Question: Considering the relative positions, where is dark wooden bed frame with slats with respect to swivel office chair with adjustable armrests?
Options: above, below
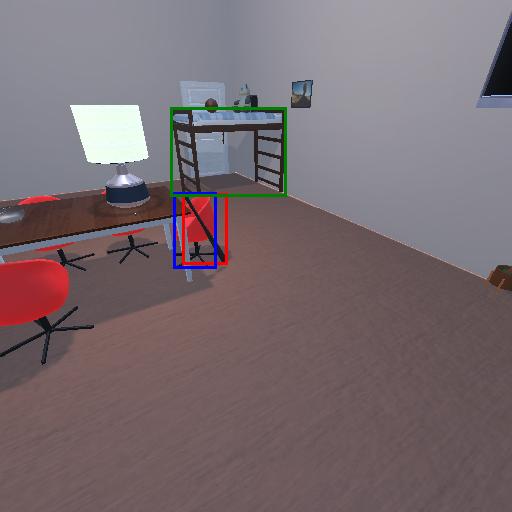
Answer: above